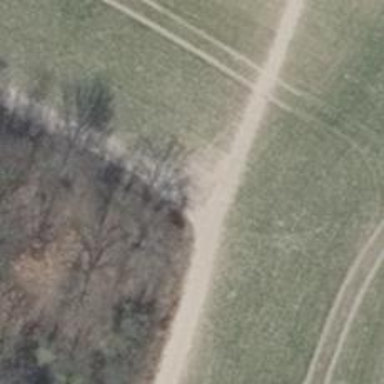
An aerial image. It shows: Track with ground surface of grade 3.